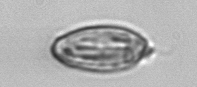
Label: Katodinium_or_Torodinium